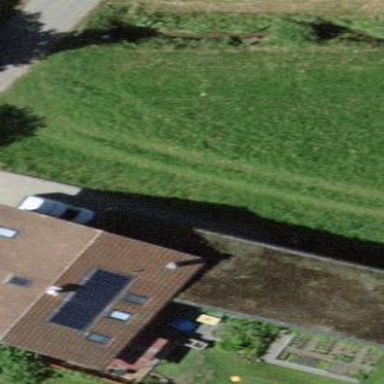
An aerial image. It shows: Detached building.